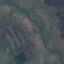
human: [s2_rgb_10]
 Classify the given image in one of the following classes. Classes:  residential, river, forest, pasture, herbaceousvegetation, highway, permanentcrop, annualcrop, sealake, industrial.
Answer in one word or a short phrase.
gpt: HerbaceousVegetation